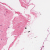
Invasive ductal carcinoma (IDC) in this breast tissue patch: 0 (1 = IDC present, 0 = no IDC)